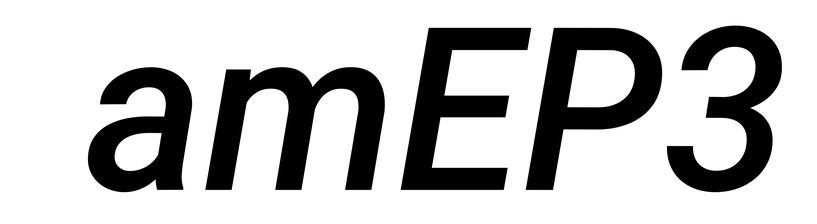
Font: Roboto-Italic_Medium_Italic